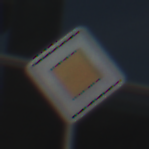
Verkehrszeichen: Vorfahrtsstrasse
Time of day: MorningAfternoon
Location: Outdoor (Urban)
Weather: PartlyCloudy
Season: NotSpecified
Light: Natural